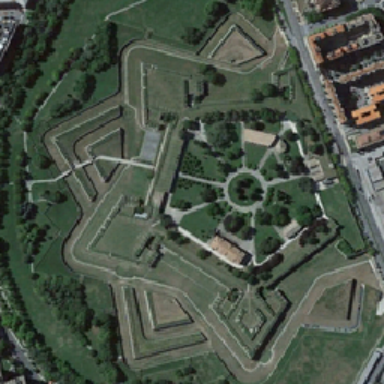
There is a pentagonal square in the center of the star shaped park .